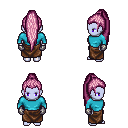
a pixel art fantasy rpg character, female body template, dark elf, purple skin, teal long-sleeve shirt, robe skirt, pink extra-long topknot hairstyle, metal gloves, four views (front, back, left, right), 2x2 character sprite sheet, small pixel art, hard edges, no anti-aliasing